Question: I am trying to shade under curve (contrast to y direction in <URL>. Just the following is hypothesis of filling direction.
'''
curve(dnorm(x,0,1),xlim=c(-3,3),main='Standard Normal')
'''

I am trying to write a function, where I can fill very small polygons with different colors ( I do not know if this is right approach), then it will look like gradient.
The idea is to extend the following filling of single polygon to n polygons.
'''
codx <- c(-3,seq(-3,-2,0.01),-2)
cody <- c(0,dnorm(seq(-3,-2,0.01)),0)
curve(dnorm(x,0,1),xlim=c(-3,3),main='Standard Normal')
polygon(codx,cody,col='red')
'''
I tried to extend it to a function:
x1 <- NULL
y1 <- NULL
'''
polys <- function ( lwt, up, itn) {
x1 <- c(lwt,seq(lwt,up, itn),up)
y1 <- c(0,dnorm(seq(lwt,up,tn)),0)
out <- list (x1, y1)
return (out)
}
out <- polys(lwt = 0, up = 1, itn = 0.1)
library(RColorBrewer)
plotclr <- brewer.pal(10,"YlOrRd")
'''
Neither I could workout the function nor I could brew more colors than 9 this way. Help appreciated.
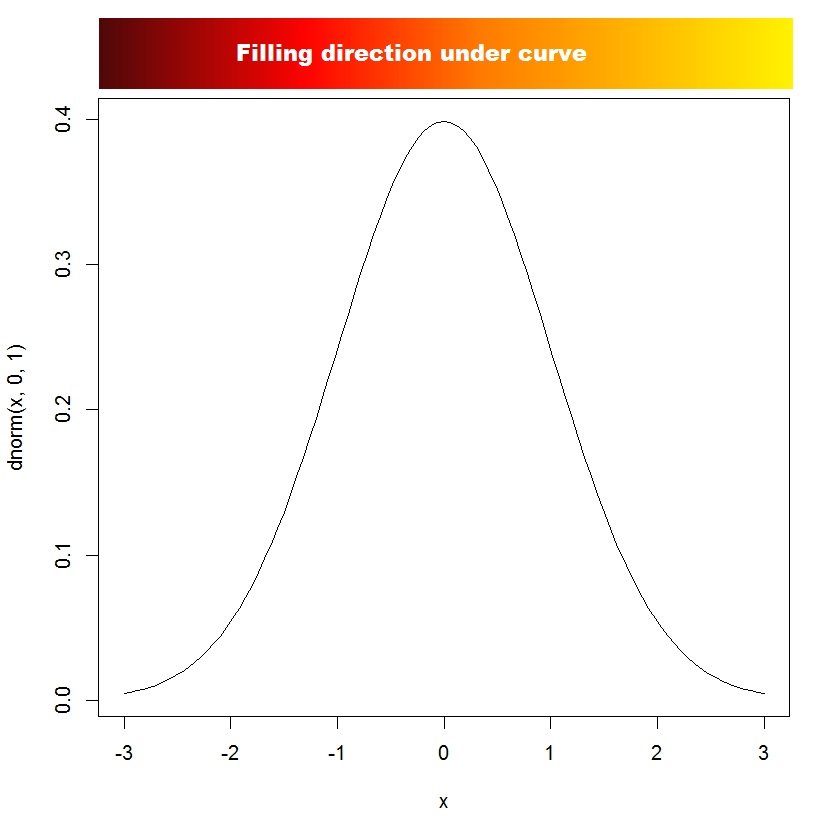
Answer: You can use segments to achieve "roughly" what you want
'''
x <- seq(from=-3, to=3,by=0.01)
curve(dnorm(x,0,1), xlim=c(-3,3))
segments(x, rep(0,length(x)),x,dnorm(x,0,1) , col=heat.colors(length(x)), lwd=2)
'''